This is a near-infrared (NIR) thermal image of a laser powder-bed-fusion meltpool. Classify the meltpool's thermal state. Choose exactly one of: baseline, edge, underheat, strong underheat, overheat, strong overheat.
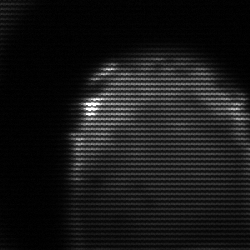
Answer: edge